Question: How to make custom QListWidgetItems in Pyqt5?

something like this but with images too and color personalization.
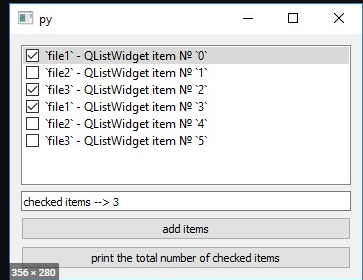
Answer: If you want to change color you can change the stylesheet